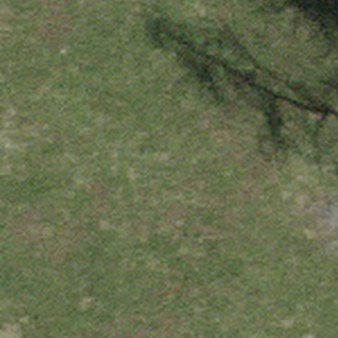
Label: other